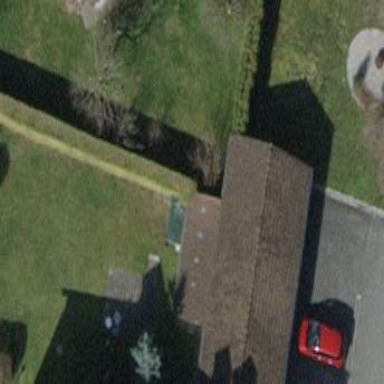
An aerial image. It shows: Group of garages.